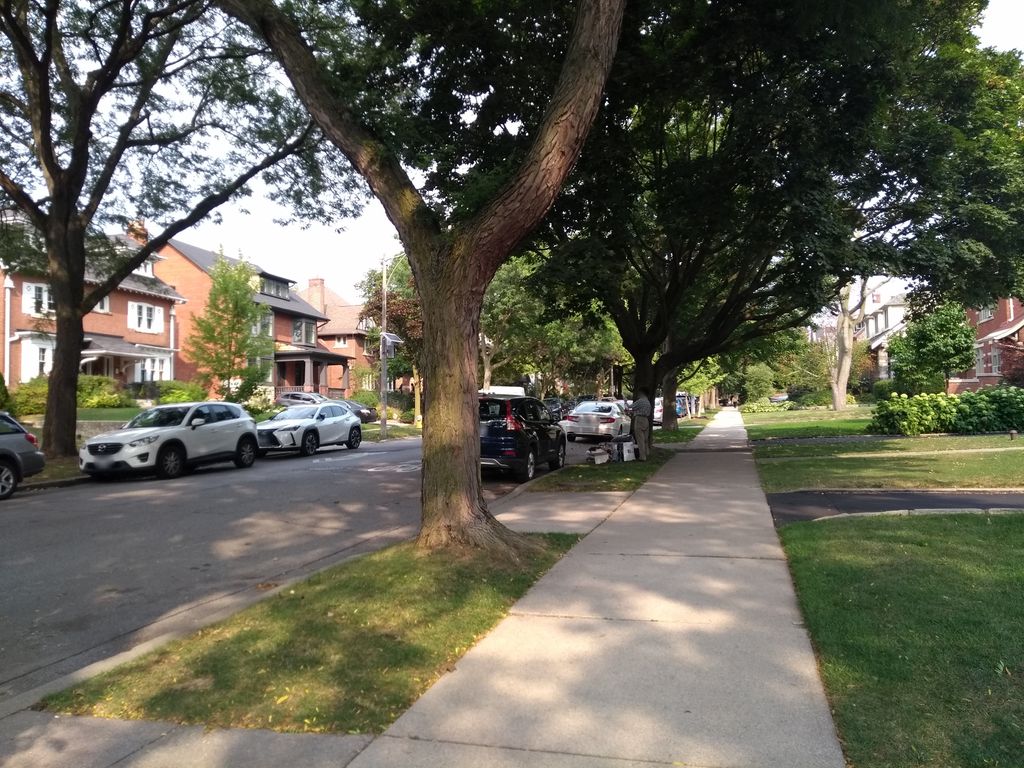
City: toronto